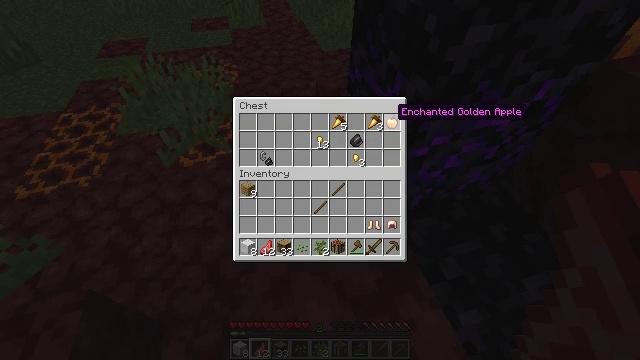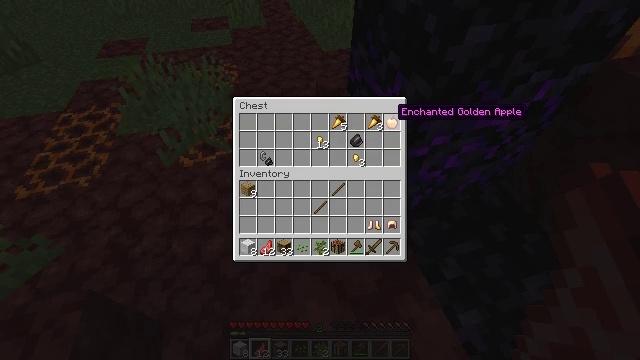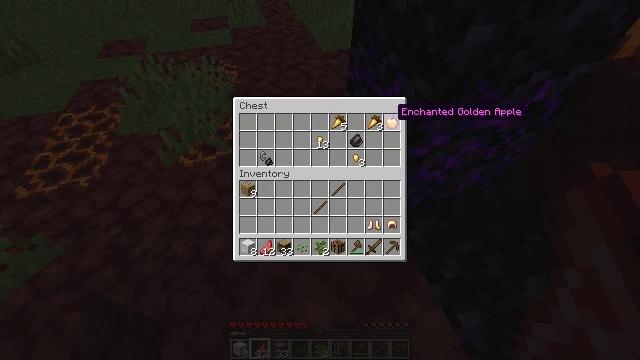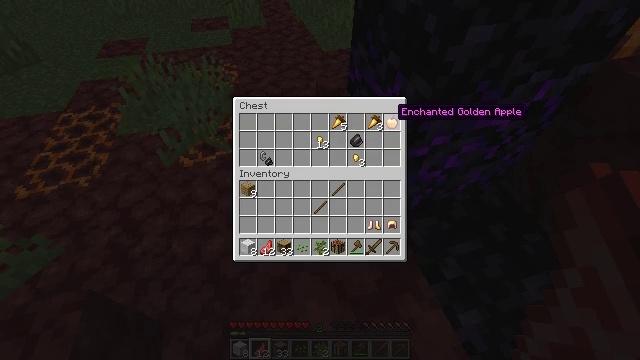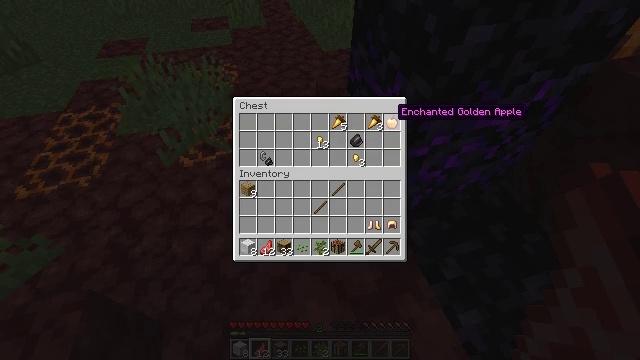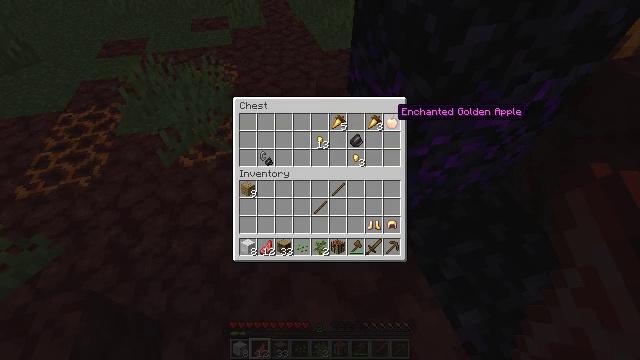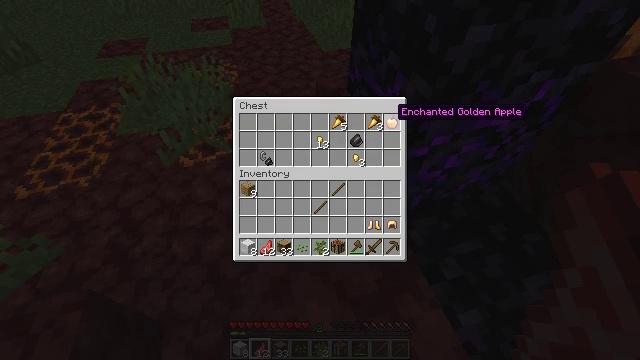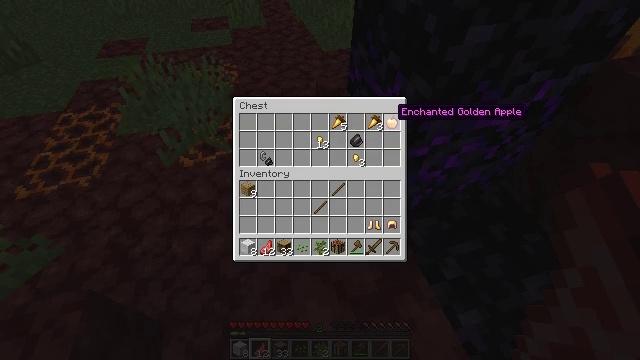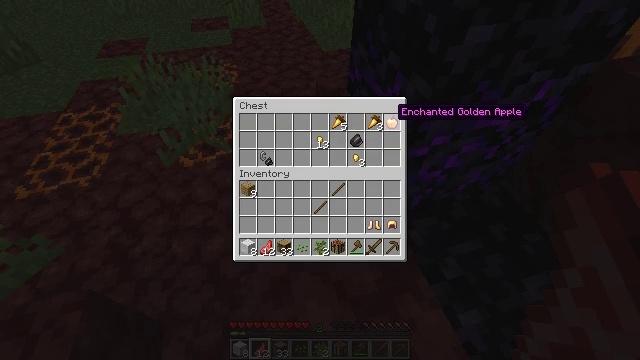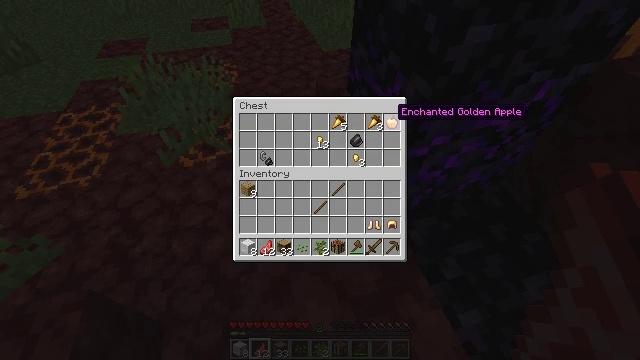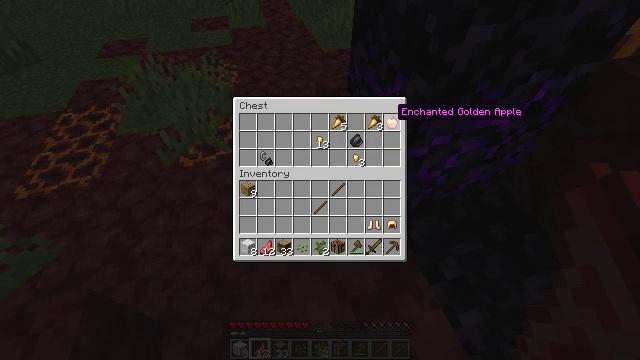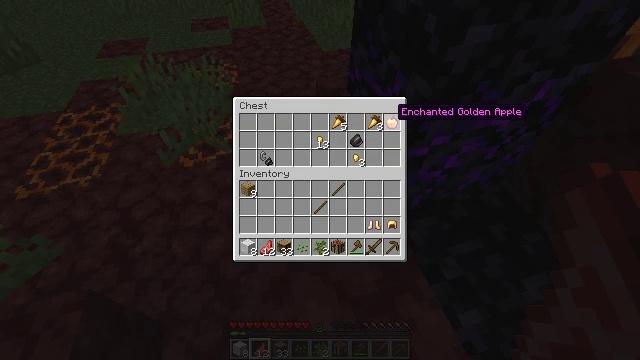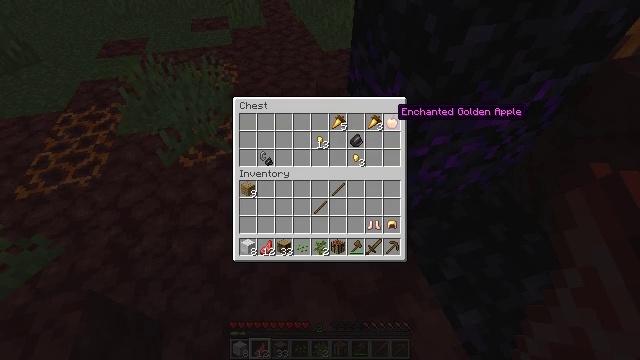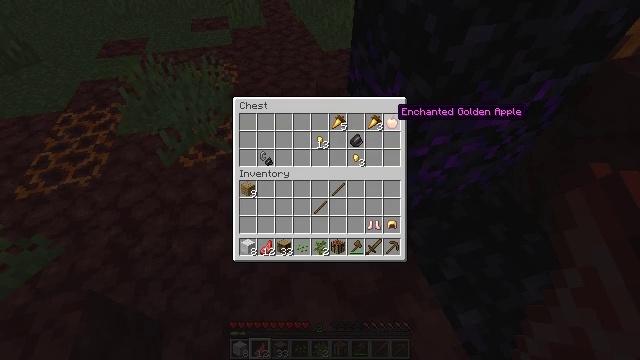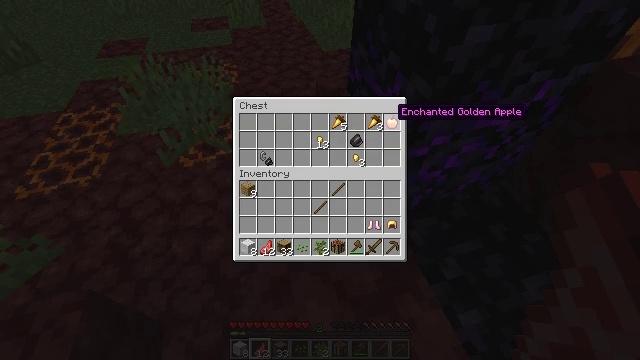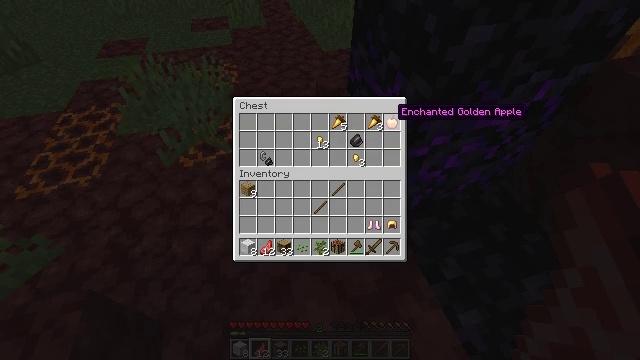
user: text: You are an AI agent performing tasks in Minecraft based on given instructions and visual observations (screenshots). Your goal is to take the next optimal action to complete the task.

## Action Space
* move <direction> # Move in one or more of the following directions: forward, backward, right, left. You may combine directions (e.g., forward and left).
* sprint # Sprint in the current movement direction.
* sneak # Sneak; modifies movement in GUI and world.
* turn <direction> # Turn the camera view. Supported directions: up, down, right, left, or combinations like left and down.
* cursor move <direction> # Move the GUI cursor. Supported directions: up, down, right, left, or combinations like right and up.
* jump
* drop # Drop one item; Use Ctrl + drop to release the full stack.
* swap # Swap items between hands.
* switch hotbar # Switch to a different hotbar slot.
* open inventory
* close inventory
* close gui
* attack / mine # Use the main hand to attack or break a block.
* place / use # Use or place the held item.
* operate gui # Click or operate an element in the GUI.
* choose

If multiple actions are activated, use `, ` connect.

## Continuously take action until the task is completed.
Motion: motion action
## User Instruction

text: Attack the brewing stand to gather it.
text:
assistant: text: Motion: no_op
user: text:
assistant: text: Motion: no_op
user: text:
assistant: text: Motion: no_op
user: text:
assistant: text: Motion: no_op
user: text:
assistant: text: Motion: no_op
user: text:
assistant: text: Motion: no_op
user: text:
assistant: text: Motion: no_op
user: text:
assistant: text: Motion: no_op
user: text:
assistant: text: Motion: no_op
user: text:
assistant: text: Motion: no_op
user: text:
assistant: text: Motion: no_op
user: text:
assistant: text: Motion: no_op
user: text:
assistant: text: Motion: no_op
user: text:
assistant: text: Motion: no_op
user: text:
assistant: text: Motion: no_op
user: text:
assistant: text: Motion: no_op
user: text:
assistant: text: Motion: no_op
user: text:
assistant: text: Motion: no_op
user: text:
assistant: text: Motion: no_op
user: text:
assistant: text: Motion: no_op
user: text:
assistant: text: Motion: no_op
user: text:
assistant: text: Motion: no_op
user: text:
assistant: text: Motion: no_op
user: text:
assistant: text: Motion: no_op
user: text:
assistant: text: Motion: no_op
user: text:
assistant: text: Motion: no_op
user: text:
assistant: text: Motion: no_op
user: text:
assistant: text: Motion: no_op
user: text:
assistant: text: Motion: no_op
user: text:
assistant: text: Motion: no_op